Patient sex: F
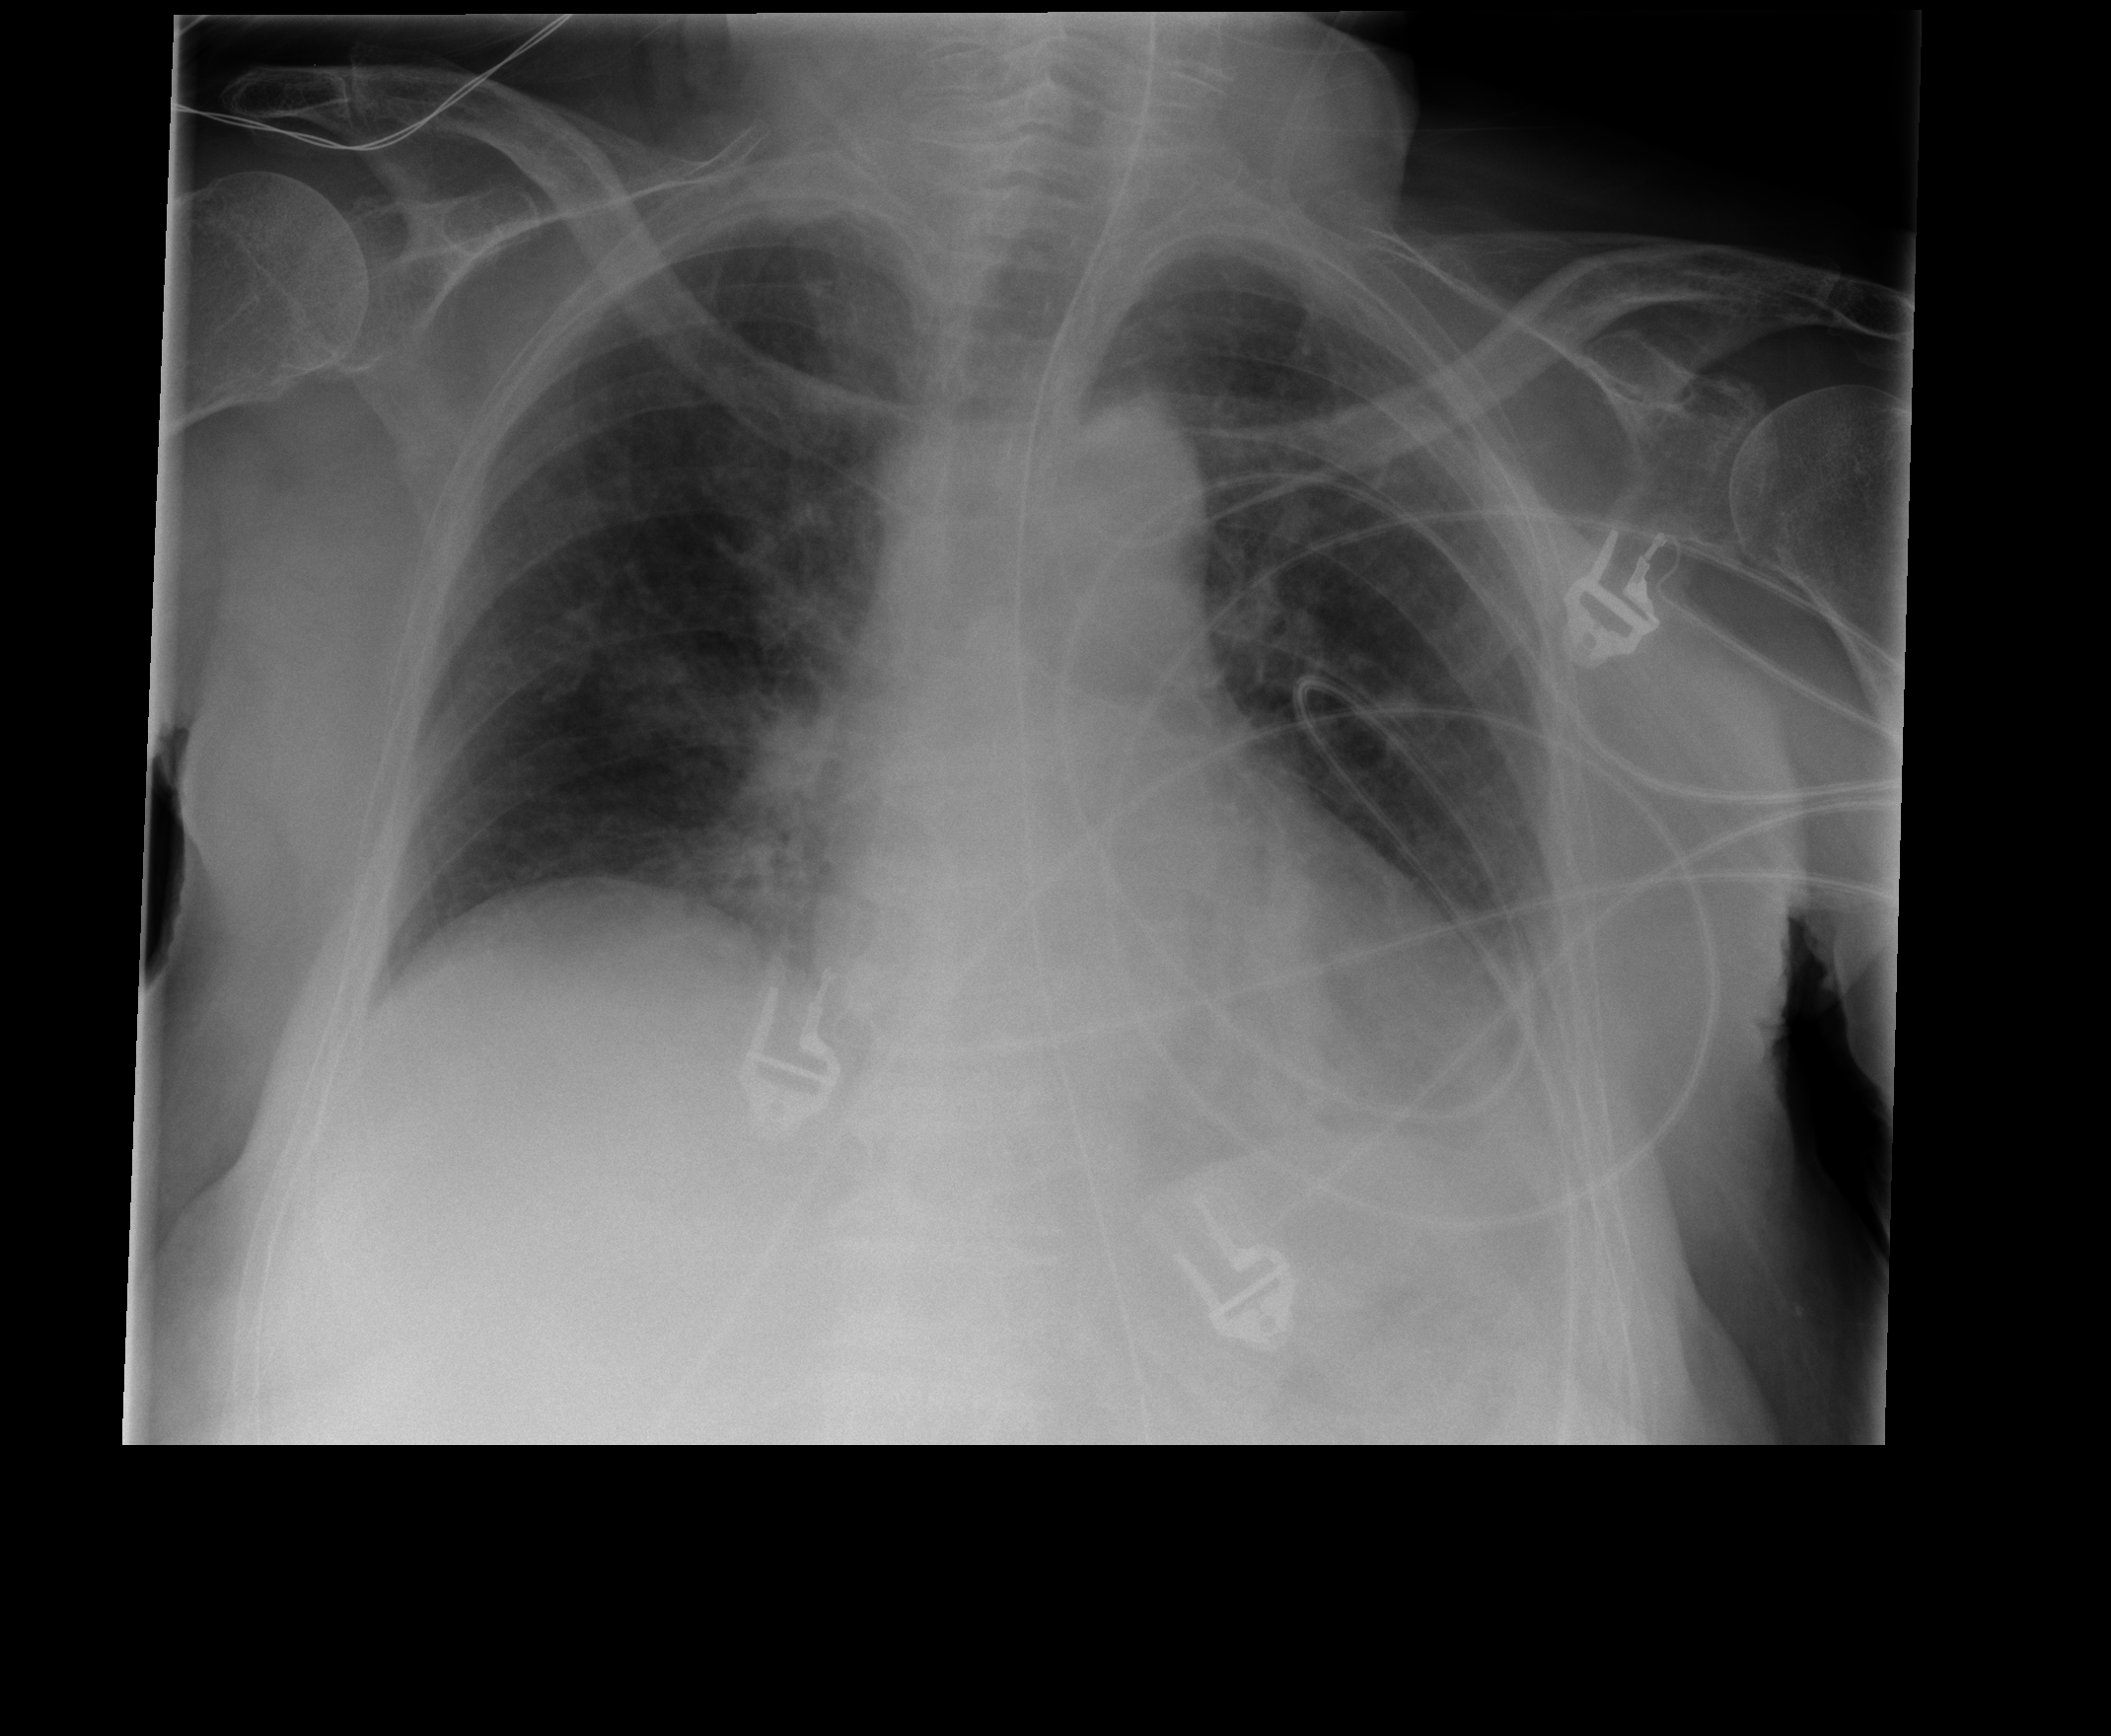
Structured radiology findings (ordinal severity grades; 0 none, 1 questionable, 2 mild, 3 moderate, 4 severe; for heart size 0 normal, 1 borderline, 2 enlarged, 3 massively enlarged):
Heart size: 1
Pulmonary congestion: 1
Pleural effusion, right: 0
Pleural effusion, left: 1
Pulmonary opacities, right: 0
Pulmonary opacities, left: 0
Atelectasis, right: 2
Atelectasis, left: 1